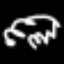
Label: squiggle